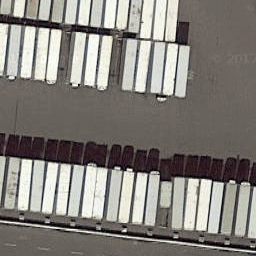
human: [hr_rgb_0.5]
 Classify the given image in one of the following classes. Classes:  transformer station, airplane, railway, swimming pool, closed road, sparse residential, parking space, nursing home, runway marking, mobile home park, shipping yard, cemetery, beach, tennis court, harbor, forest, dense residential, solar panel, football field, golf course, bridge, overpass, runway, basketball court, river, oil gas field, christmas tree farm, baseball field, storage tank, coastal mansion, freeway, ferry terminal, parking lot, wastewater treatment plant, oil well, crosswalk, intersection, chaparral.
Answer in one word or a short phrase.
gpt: shipping yard